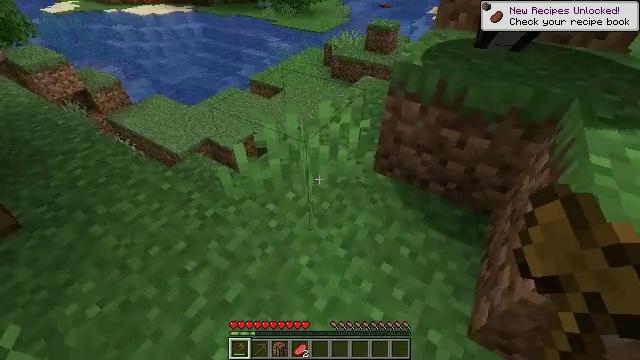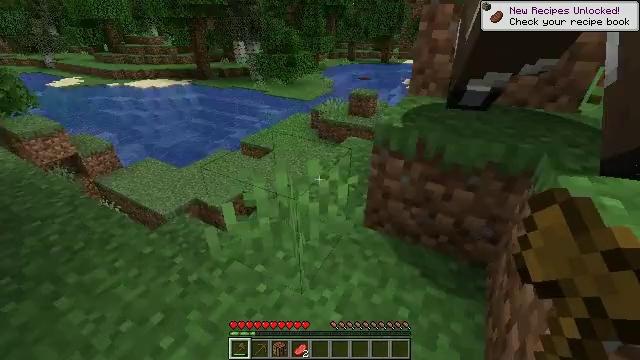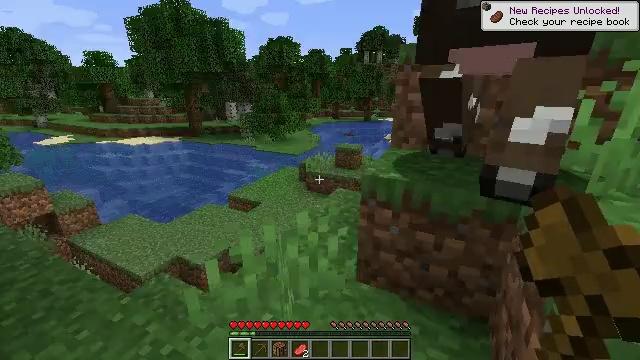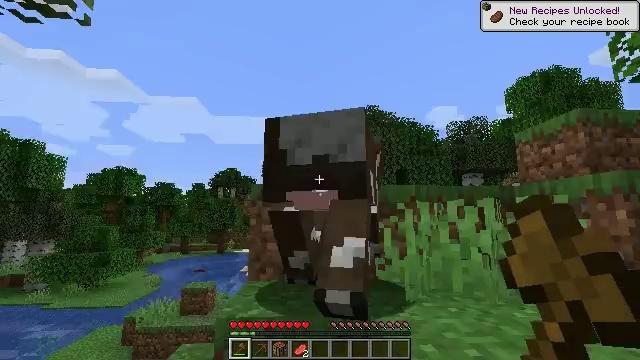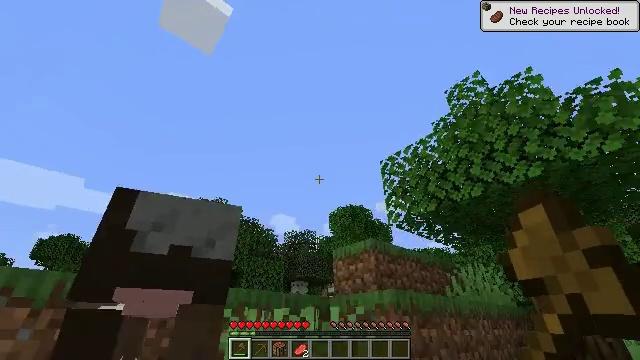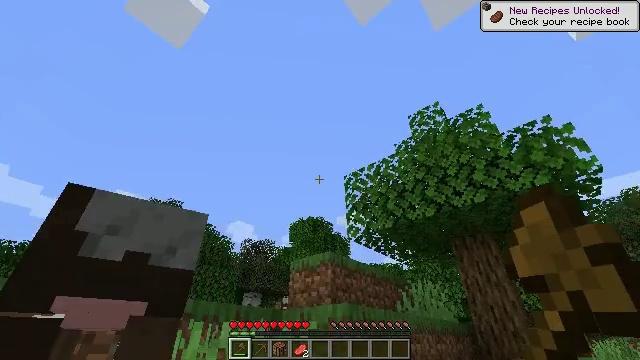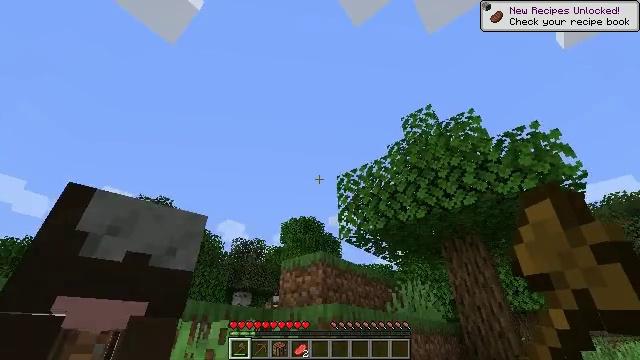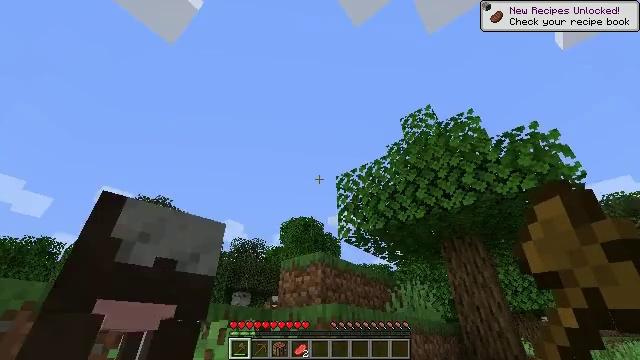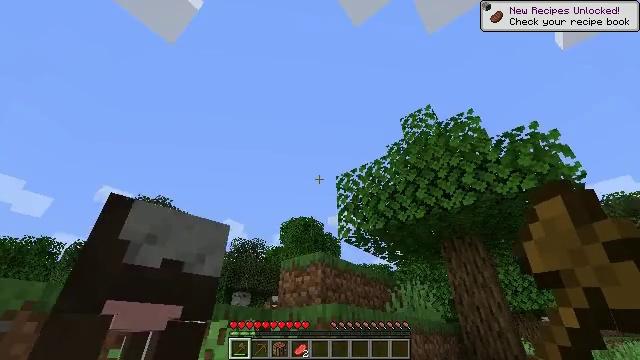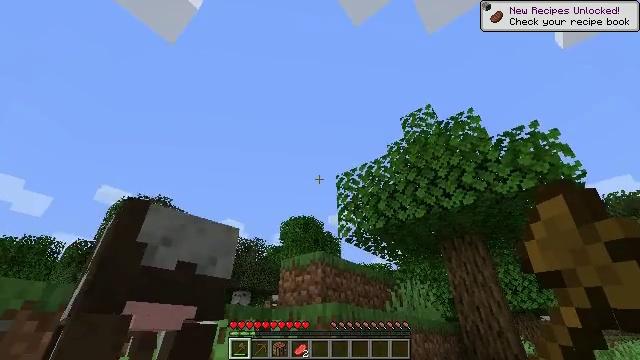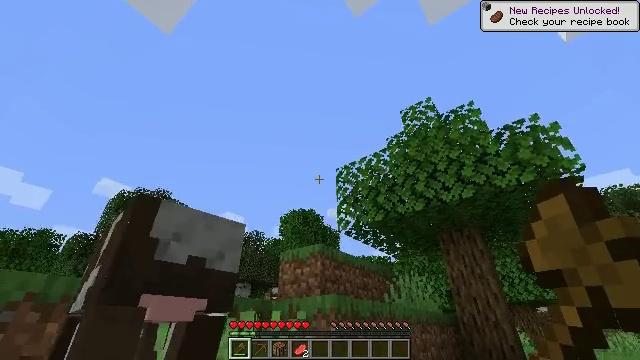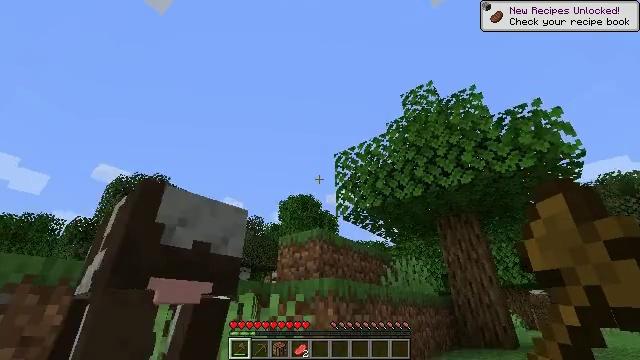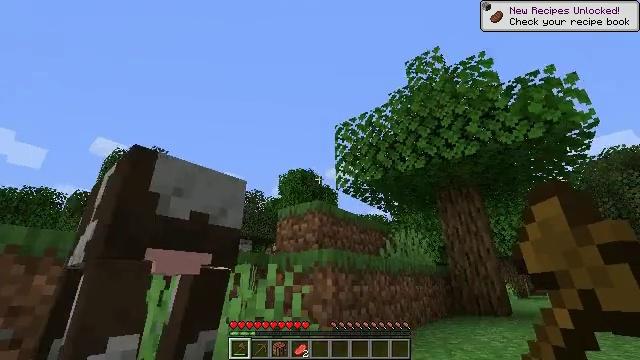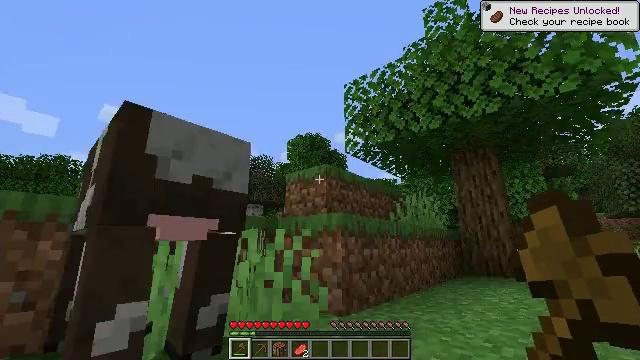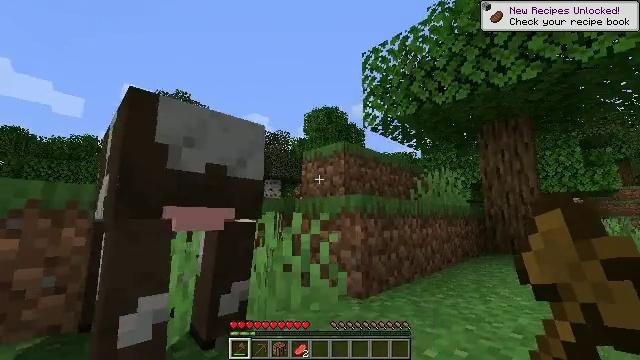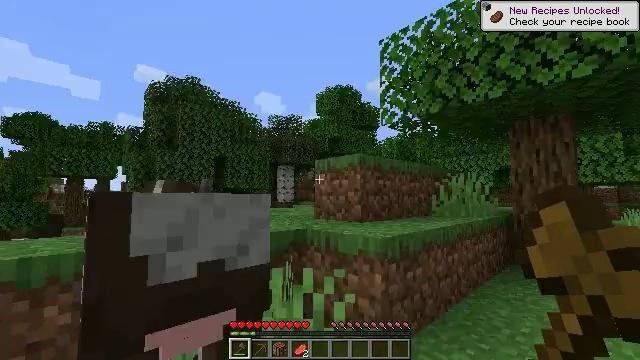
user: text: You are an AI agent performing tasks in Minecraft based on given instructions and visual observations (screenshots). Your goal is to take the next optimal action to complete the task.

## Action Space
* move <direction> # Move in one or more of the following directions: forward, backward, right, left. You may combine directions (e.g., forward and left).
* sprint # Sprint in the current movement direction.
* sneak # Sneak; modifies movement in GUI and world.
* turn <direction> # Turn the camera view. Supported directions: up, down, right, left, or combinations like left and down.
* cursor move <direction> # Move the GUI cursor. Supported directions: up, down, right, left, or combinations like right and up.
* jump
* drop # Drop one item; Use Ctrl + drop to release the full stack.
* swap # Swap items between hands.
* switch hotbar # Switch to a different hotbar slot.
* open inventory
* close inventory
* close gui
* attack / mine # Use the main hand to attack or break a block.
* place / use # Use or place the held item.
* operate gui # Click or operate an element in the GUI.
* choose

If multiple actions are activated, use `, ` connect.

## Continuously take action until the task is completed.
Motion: motion action
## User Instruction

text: Hunt animals.
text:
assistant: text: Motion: turn right and up
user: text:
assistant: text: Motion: turn right and up
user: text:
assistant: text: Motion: turn right and up
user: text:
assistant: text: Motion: turn right and up
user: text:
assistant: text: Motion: turn right and up
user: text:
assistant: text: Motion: turn right
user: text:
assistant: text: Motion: no_op
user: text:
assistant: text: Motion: no_op
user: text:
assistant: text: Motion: no_op
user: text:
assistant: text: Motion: turn down
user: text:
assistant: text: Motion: move forward, turn down
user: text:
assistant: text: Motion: move forward, turn down
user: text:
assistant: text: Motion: move forward, turn left and down
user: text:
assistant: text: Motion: move forward, turn left and down, jump
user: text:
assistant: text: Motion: move forward, turn left and down, jump
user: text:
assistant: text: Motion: move forward, turn left and down, jump
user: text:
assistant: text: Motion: move forward, turn left and down, jump
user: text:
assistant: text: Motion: move forward, turn left and down, jump
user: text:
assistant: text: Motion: move forward, turn left and down, jump
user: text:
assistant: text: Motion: move forward, turn left
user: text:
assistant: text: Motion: move forward, turn left
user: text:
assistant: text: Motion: move forward, turn left
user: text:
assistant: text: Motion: move forward, turn left
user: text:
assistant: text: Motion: turn left and down
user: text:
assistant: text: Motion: turn left and down
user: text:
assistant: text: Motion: turn left and down
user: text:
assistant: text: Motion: attack / mine
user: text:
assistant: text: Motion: attack / mine
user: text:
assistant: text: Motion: attack / mine
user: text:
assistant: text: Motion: no_op